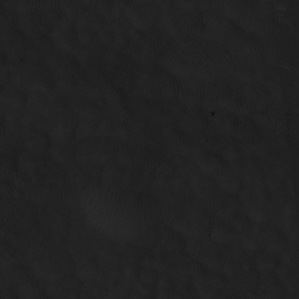
Label: non_frost